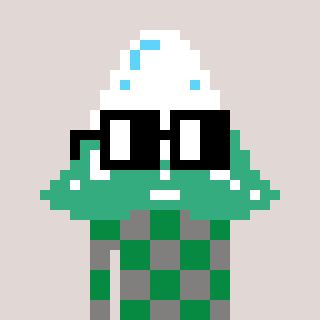
a pixel art character with square black glasses, a snowy mountain-shaped head and a bluegrey-colored body on a warm background